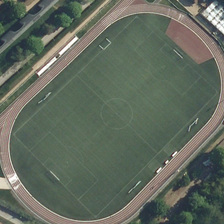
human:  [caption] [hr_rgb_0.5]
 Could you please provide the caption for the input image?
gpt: a ground track field is located near trees .

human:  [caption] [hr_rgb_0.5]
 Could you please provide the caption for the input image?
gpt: the ground track field is surrounded by trees .

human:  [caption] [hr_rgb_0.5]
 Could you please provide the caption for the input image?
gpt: it is a football field with four other goals set on its both sides surrounded by running tracks .

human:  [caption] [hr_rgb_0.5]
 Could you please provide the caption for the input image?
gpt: a ground track field is located near trees .

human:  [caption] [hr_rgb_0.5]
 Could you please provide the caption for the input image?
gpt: a playground is surrounded by some green trees .